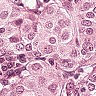
Metastatic tissue present: yes